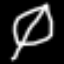
Label: leaf